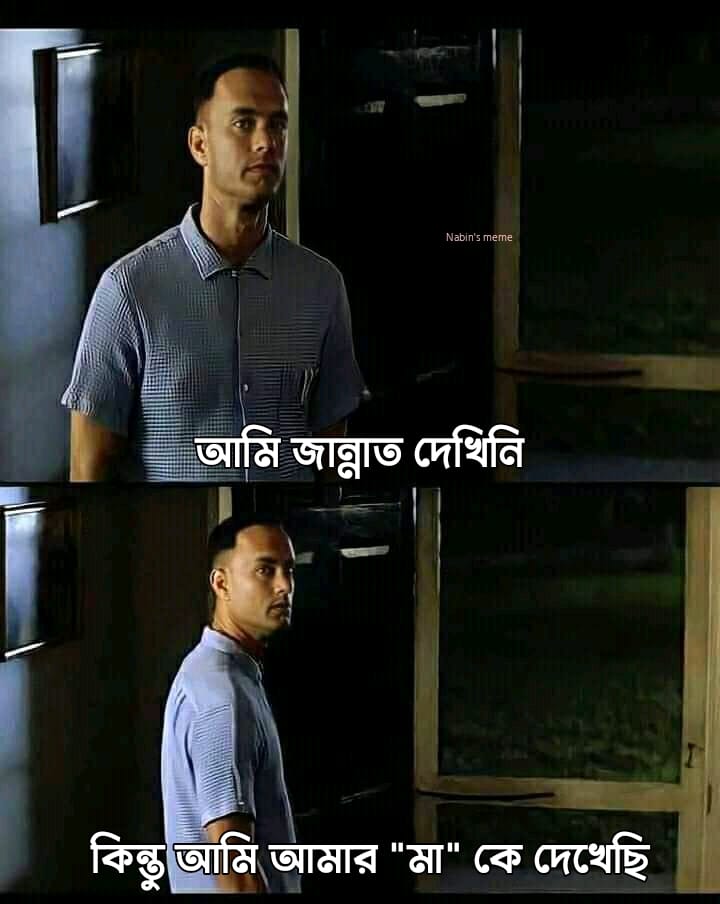
Text: আমি জান্নাত দেখিনি কিন্তু আমি আমার "মা" কে দেখেছি
Label: Non Hate